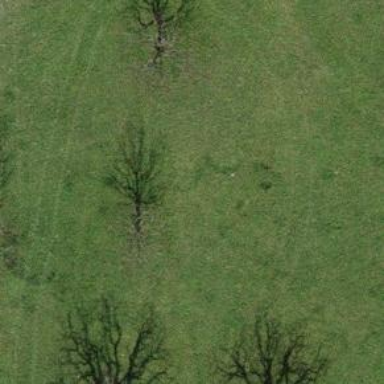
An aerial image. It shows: Broadleaved tree with lush foliage.